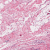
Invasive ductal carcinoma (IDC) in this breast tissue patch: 0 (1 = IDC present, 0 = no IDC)